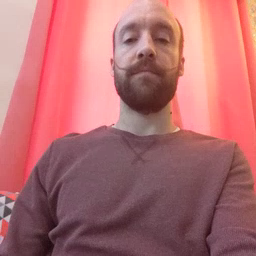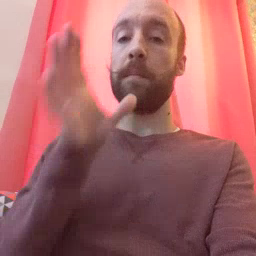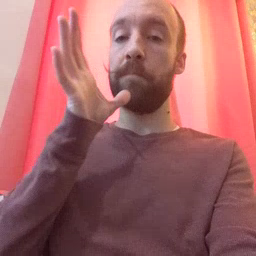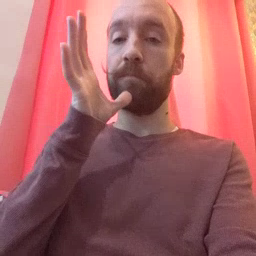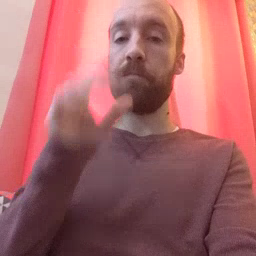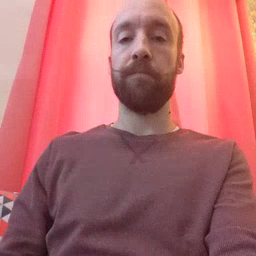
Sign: mom